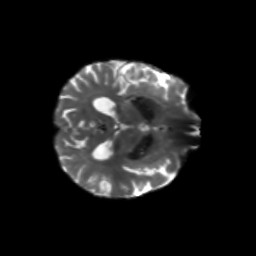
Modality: T2w
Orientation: axial
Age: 63
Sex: female
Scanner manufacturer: siemens
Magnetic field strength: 3 T
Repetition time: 5.47 s
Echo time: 0.0854 s